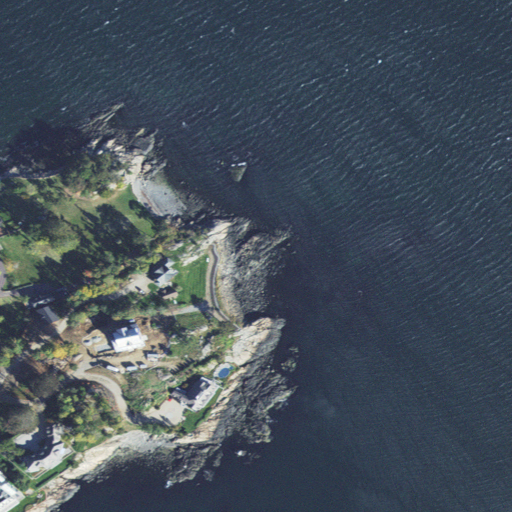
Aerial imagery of cape in Massachusetts named Peachs Point containing open water, herbaceous wetlands, evergreen forest, grassland, low intensity development, open development, and high intensity development